Interaction volume radius: 5 \u00c5
Interaction volume height: 40 \u00c5
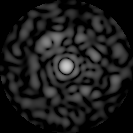
Disorder parameter: 0.8443